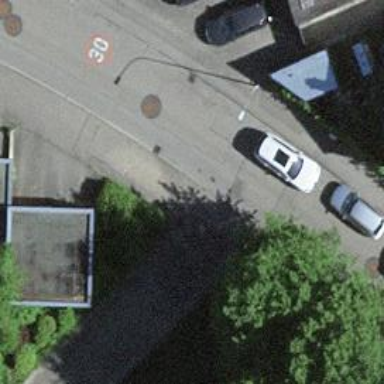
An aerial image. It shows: Bollard barrier.